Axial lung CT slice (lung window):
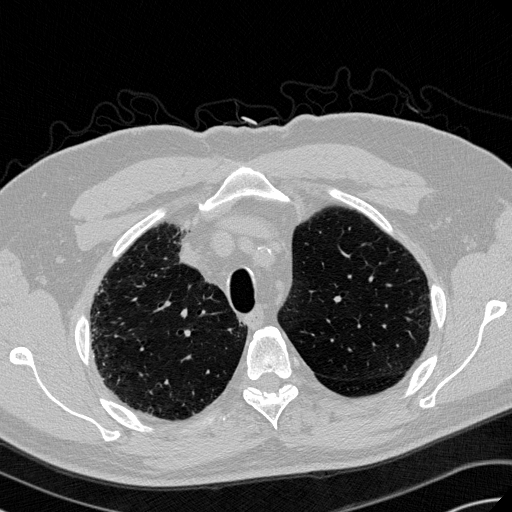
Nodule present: no